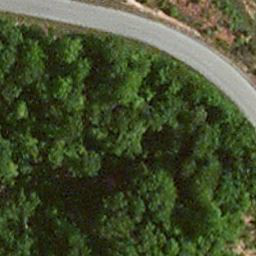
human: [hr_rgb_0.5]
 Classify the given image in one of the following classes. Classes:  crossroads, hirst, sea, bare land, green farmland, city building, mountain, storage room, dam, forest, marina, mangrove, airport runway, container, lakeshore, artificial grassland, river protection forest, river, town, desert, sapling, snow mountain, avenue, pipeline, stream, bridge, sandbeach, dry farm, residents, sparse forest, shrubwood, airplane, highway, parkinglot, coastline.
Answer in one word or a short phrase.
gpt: avenue